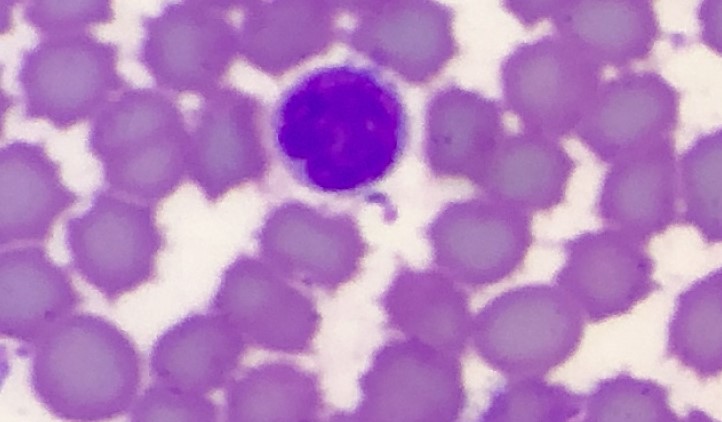
White blood cell type: Lymphocyte